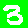
Digit: 3